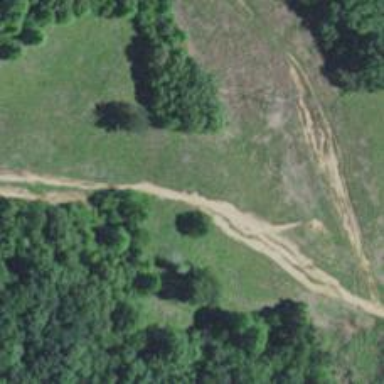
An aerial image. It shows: Bridleway.